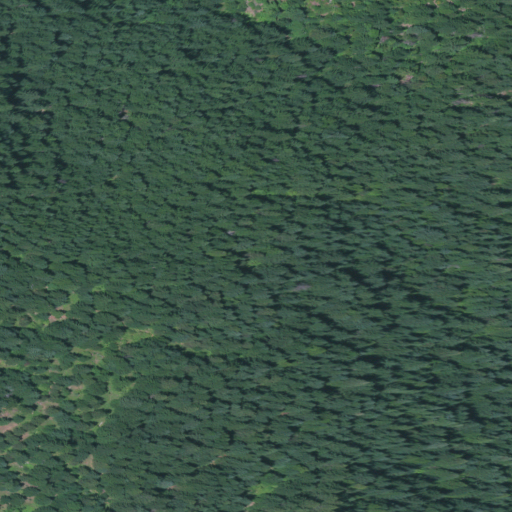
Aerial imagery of mountain in Oregon named Black Butte containing evergreen forest, mixed forest, and grassland